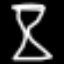
Label: hourglass